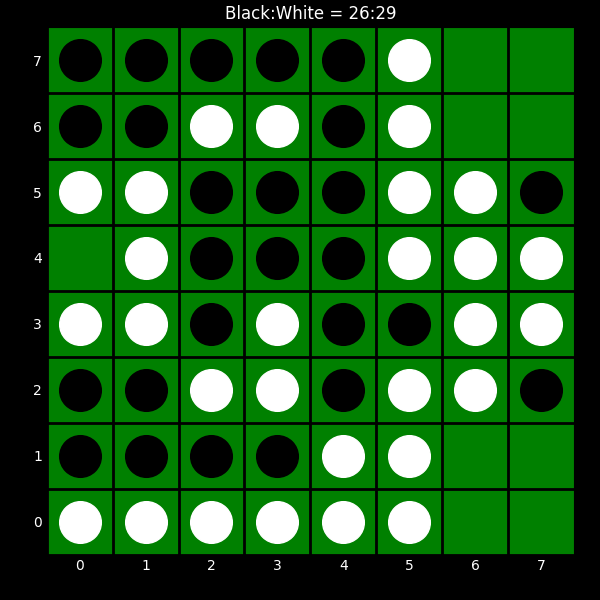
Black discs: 26
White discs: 29